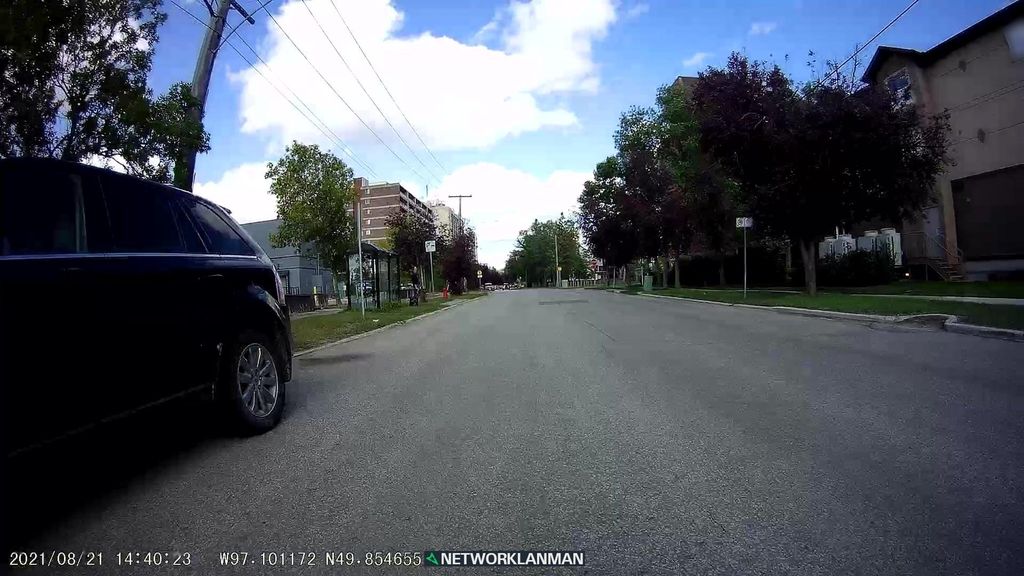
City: winnipeg